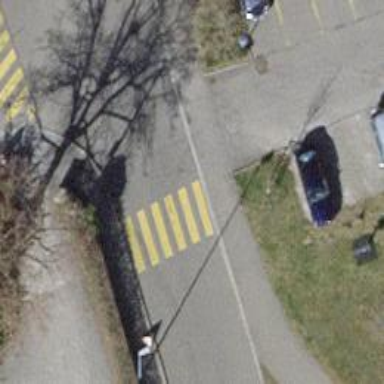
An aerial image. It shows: Pedestrian crossing with zebra markings on footway.